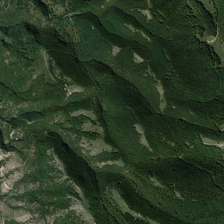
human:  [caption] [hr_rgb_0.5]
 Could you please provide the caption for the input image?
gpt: the corrugated hills are covered by dense woods .

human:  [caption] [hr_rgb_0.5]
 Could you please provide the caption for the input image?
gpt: it is a large piece of green mountain .

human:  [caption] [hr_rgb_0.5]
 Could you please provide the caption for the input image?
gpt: it is a large piece of green mountain .

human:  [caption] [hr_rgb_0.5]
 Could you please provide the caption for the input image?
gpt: the corrugated hills are covered by dense woods .

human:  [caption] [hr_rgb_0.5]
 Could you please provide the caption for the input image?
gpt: it is a large piece of green mountain .